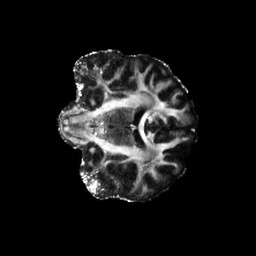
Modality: FA
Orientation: coronal
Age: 27
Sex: female
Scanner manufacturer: siemens
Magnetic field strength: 6.98 T
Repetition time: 7.08 s
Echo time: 0.0756 s